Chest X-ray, PA view. Patient: 62 years old, sex M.
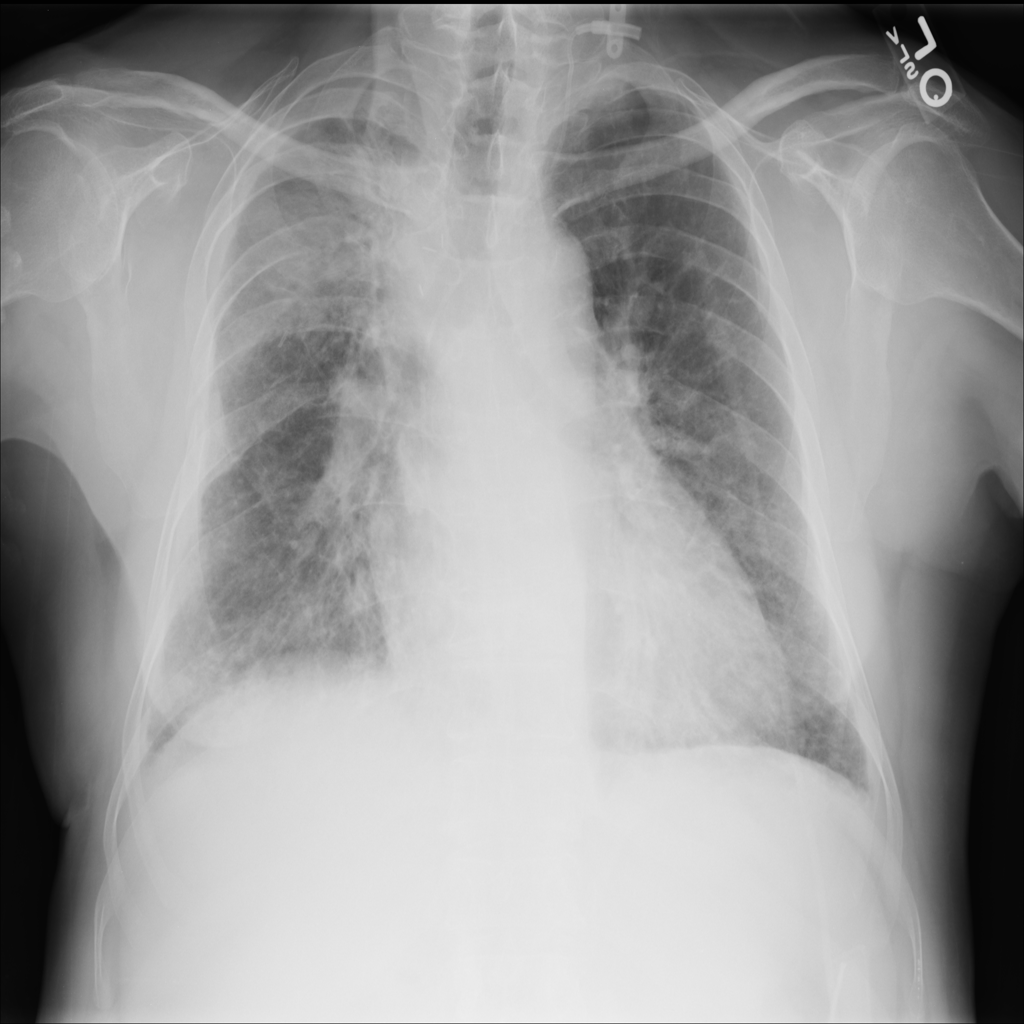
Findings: Cardiomegaly, Infiltration